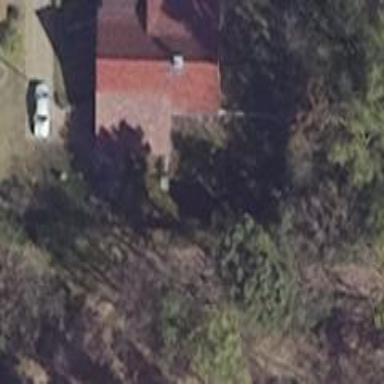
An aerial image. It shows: Simple and straightforward house.